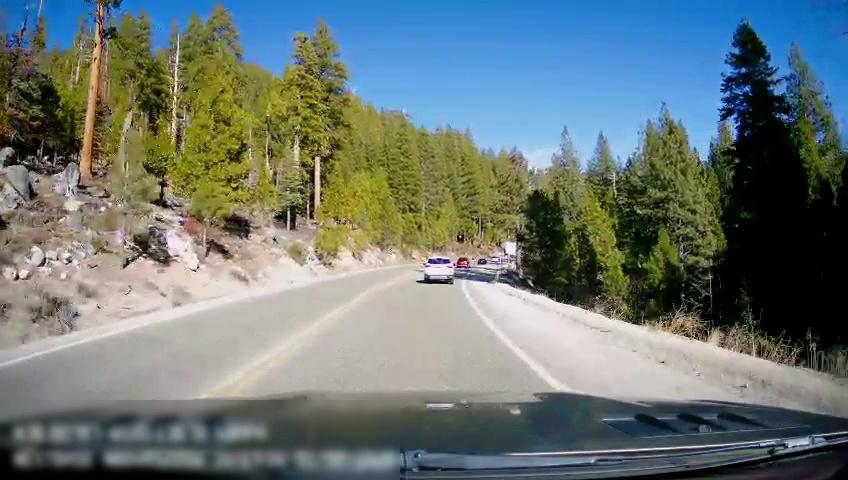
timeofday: Day
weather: Sunny
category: Drivable Space
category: Vehicles | SUV
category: Vehicles | SUV
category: Lanes | Opposite Lane
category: Lanes | Opposite Lane
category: Lanes | Current Lane
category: Lanes | Current Lane
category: Traffic | Signs